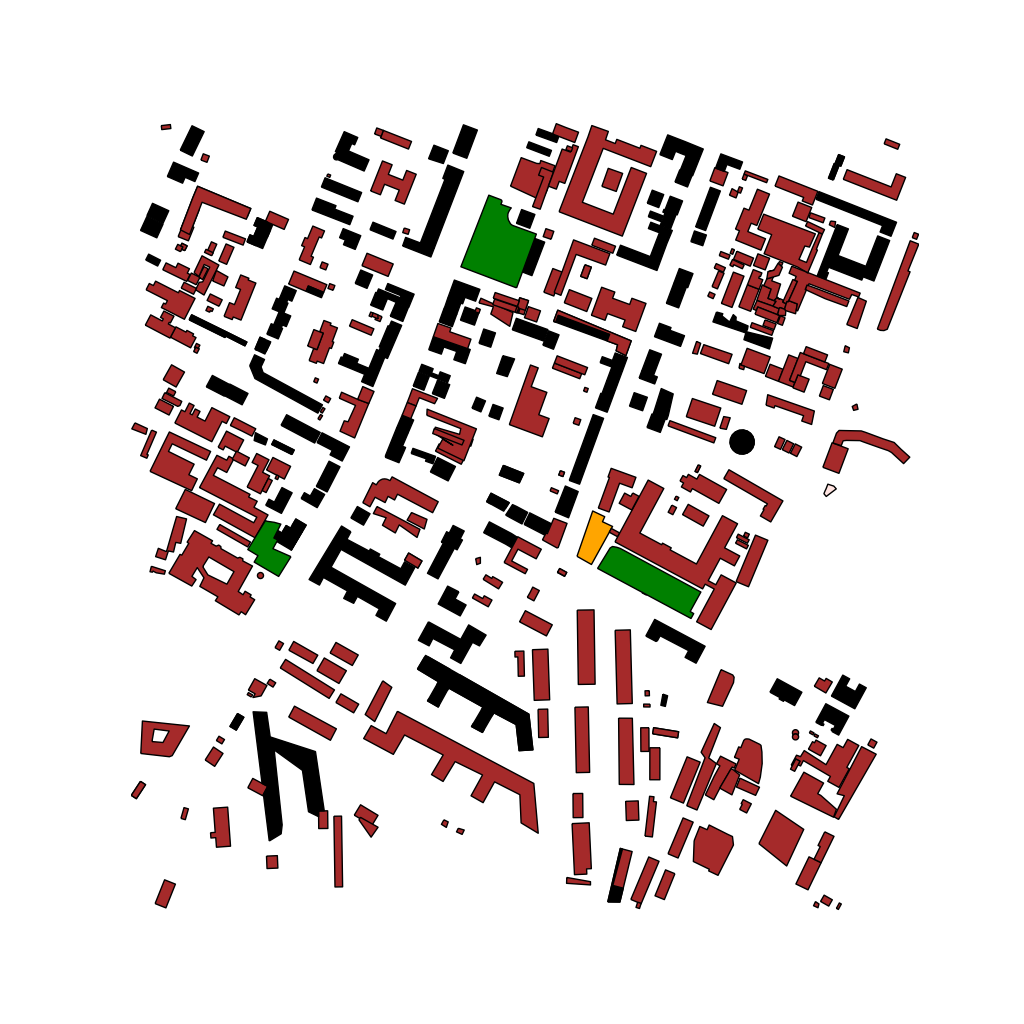
Tags: overhead vector_map, business, industrial, recreation, residential, special, historical, modern, soviet, high_rise, individual_rise, low_rise, medium_rise, density_1, Building, Facility, Gas, Park, School, 1.0 km²